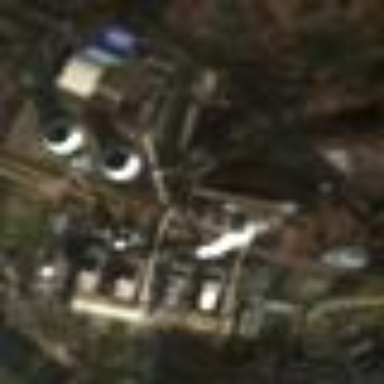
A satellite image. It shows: Industrial area with coal power plant.